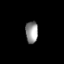
Tissue: lung
Cell type: Epithelial cells
Senescence score: 0.2261
Nuclear area (px): 271
Mean DAPI intensity: 147.679